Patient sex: F
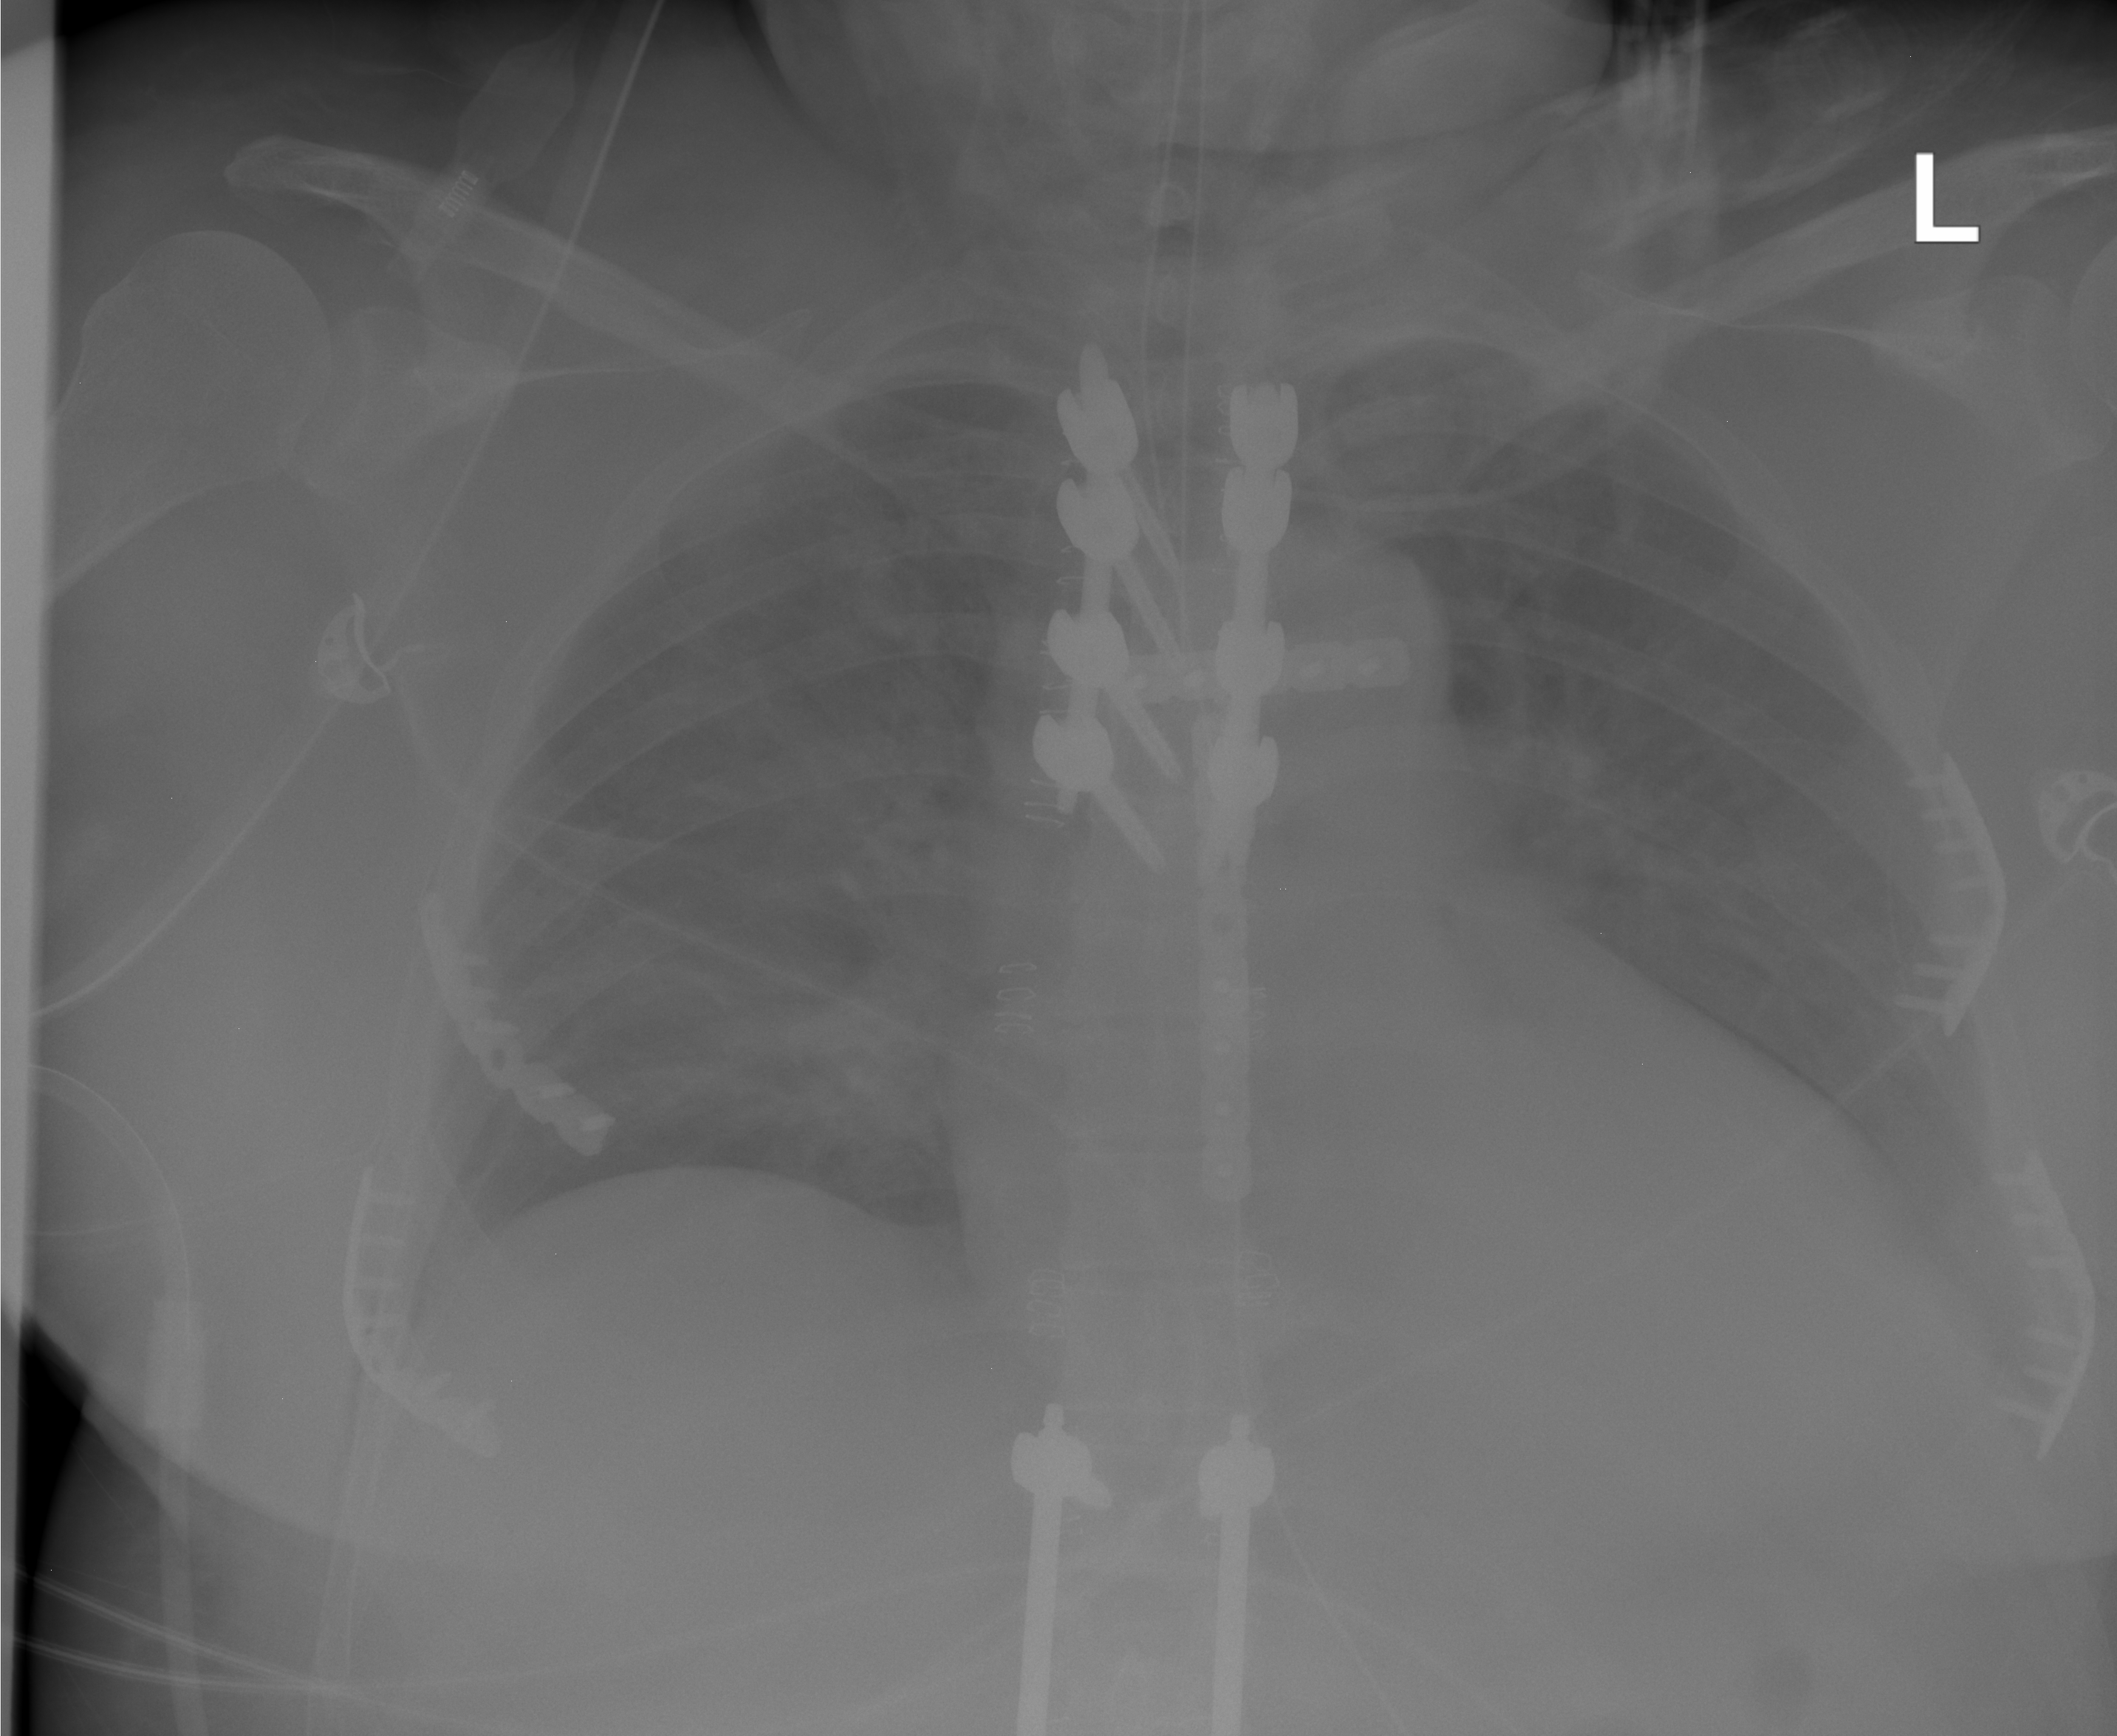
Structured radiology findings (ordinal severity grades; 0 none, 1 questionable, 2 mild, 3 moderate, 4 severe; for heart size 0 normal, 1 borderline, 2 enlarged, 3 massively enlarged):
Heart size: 2
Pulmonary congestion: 2
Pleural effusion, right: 0
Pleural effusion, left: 0
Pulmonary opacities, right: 0
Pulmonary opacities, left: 0
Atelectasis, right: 0
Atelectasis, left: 0